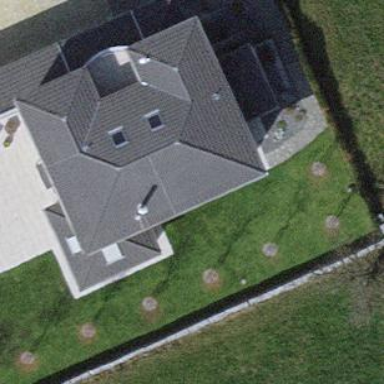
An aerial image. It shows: Detached building with hipped roof shape.